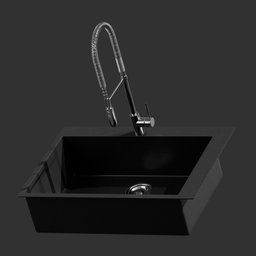
Label: appliances